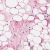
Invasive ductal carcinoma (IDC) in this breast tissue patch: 0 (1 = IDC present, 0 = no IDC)